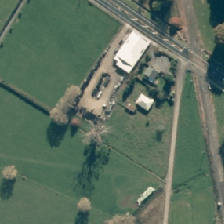
Land cover: urban_build_up